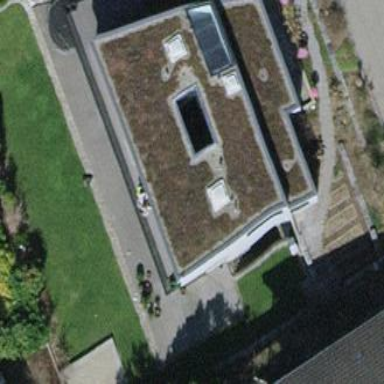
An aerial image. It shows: Building with tiled roof.